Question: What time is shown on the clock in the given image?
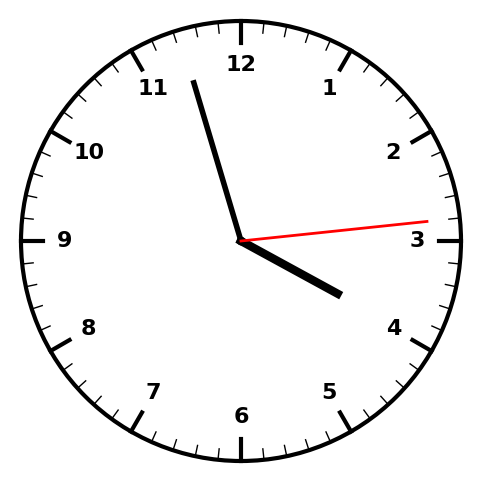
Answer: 03:57:14